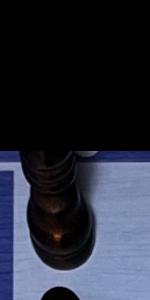
Label: Bishop_Black